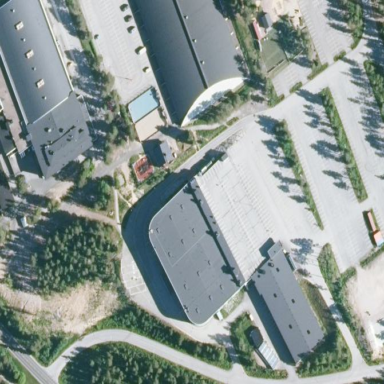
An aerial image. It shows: Building used for ice hockey.